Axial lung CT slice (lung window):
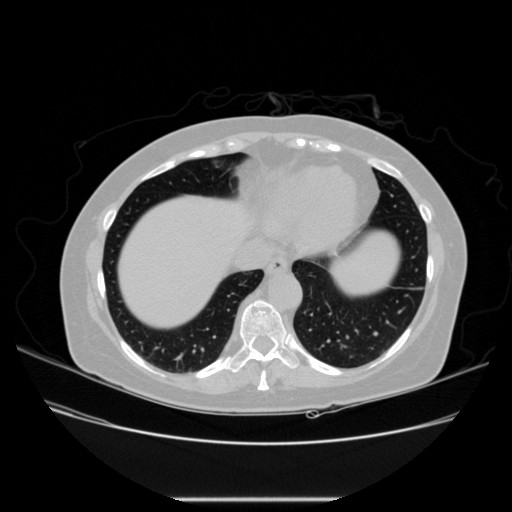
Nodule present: no